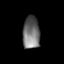
Tissue: lung
Cell type: Endothelial cells
Senescence score: 0.2289
Nuclear area (px): 545
Mean DAPI intensity: 111.921